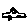
Label: car